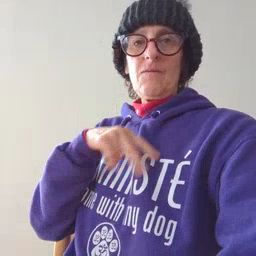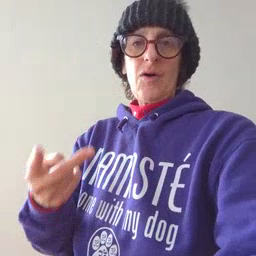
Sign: fall